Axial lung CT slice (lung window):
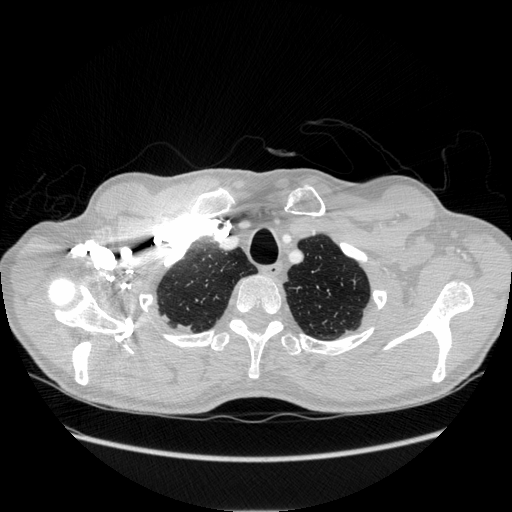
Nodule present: no